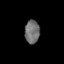
Tissue: prostate
Cell type: T cells
Senescence score: 0.3455
Nuclear area (px): 336
Mean DAPI intensity: 111.795